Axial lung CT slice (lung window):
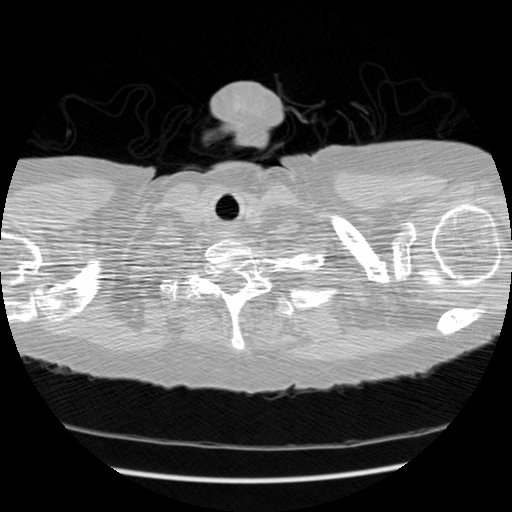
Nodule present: no